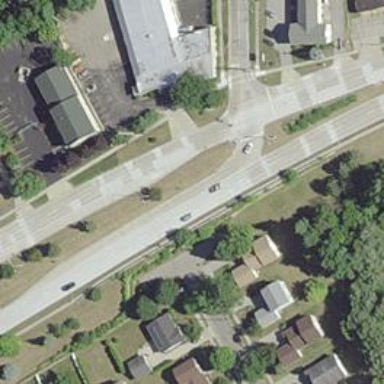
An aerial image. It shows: Secondary link road.